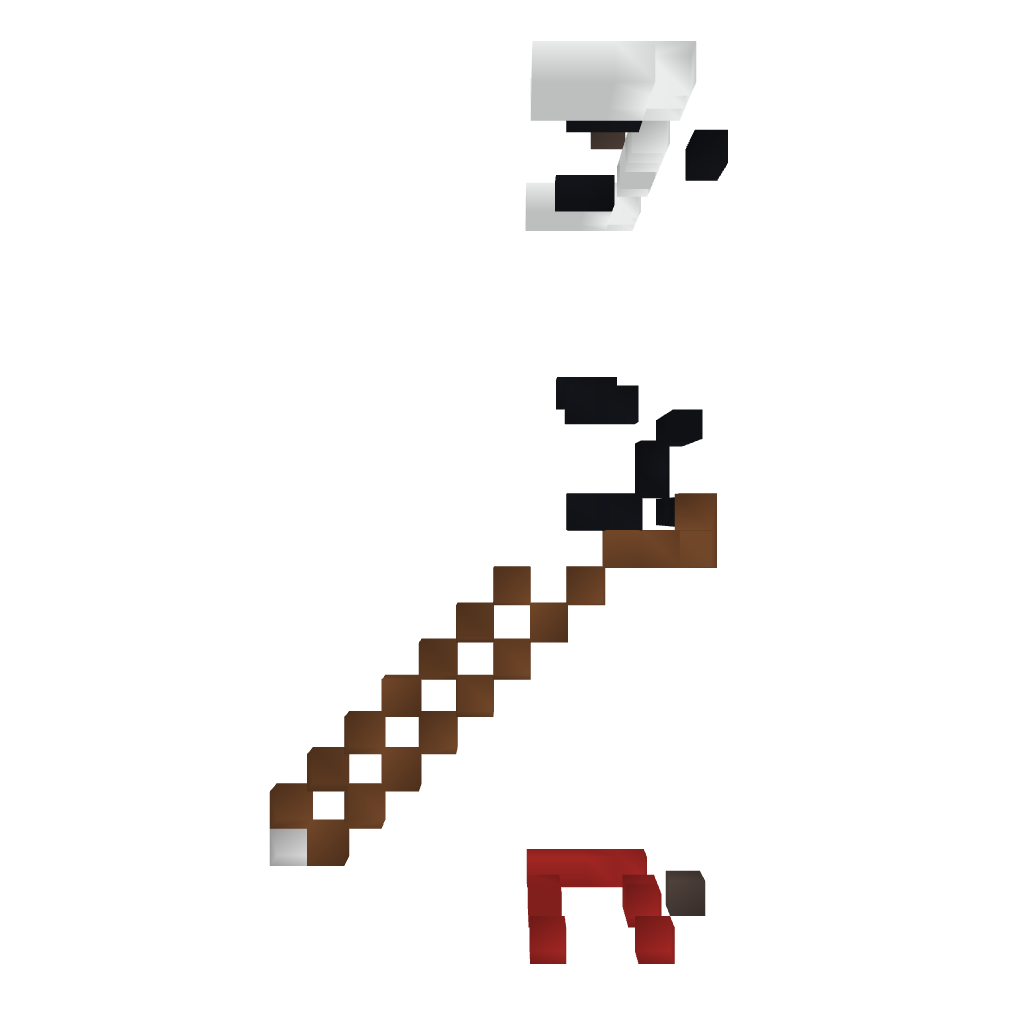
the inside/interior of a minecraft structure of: Greek Statue